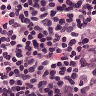
Metastatic tissue present: no